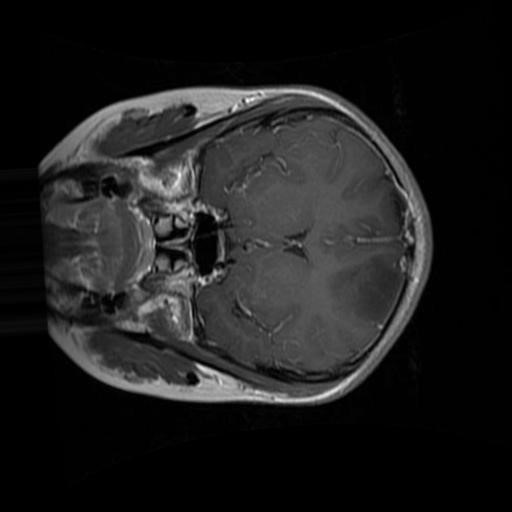
Label: brain_glioma